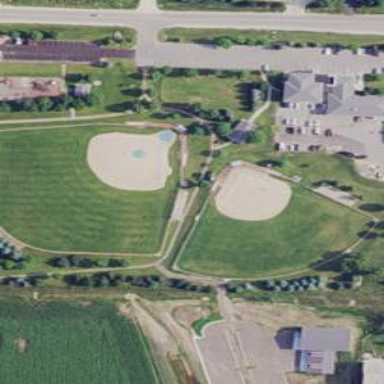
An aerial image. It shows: Baseball pitch for leisure and sports activities.